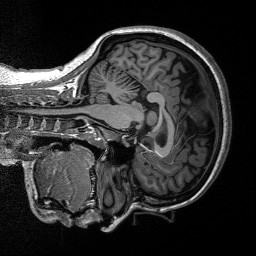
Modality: T1w
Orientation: sagittal
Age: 34
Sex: female
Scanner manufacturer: siemens
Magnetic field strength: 3 T
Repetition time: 2.53 s
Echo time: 0.00219 s